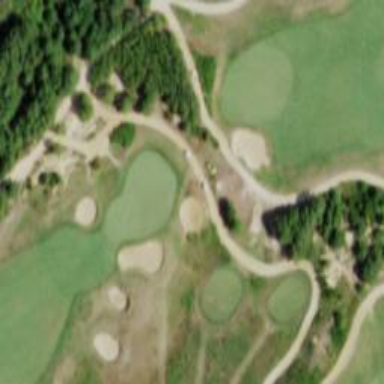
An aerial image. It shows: View of golf hole.